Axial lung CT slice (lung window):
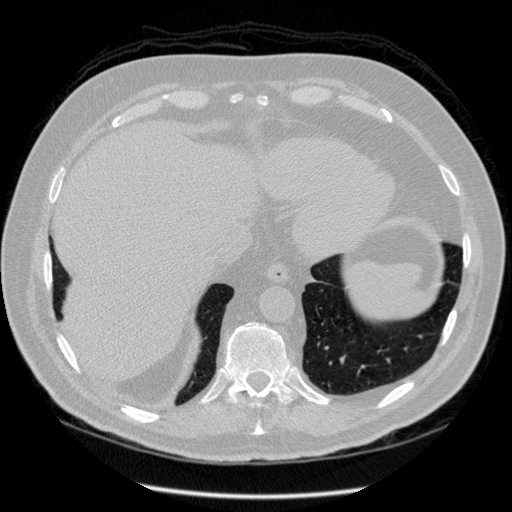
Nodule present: no